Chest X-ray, PA view. Patient: 37 years old, sex F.
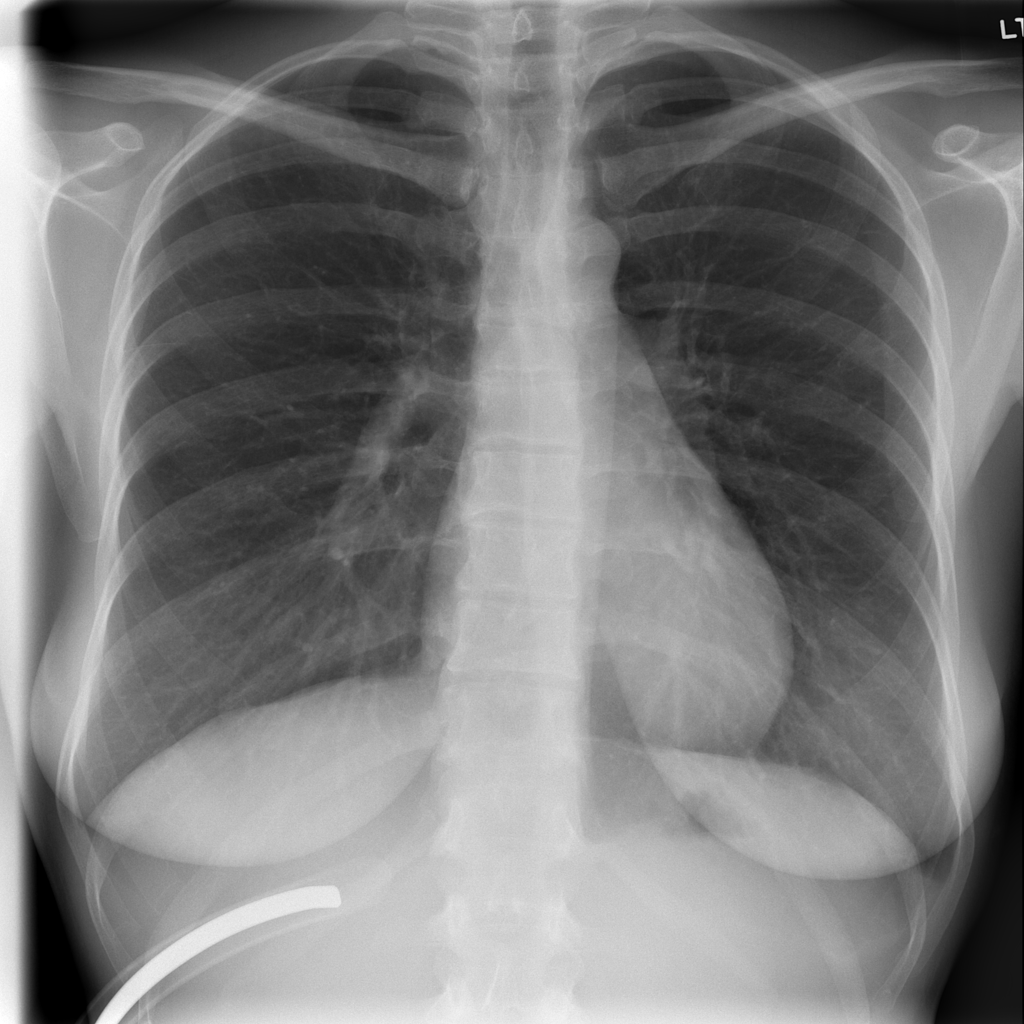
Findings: No Finding